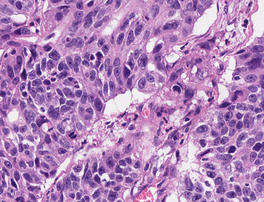
Tumor epithelial tissue: yes
Tumor-associated stroma tissue: yes
Normal tissue: no